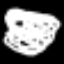
Label: squiggle